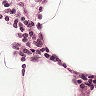
Metastatic tissue present: no